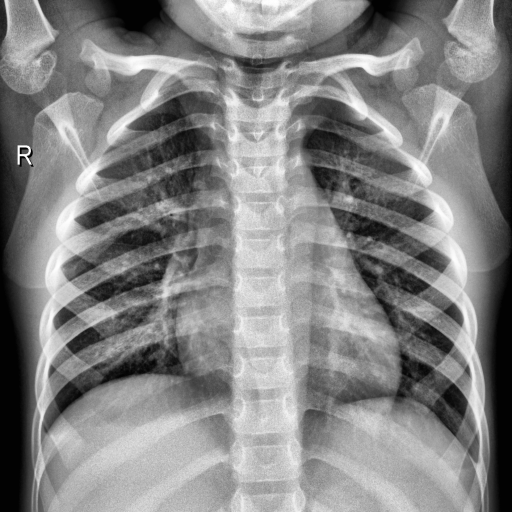
Finding: NORMAL